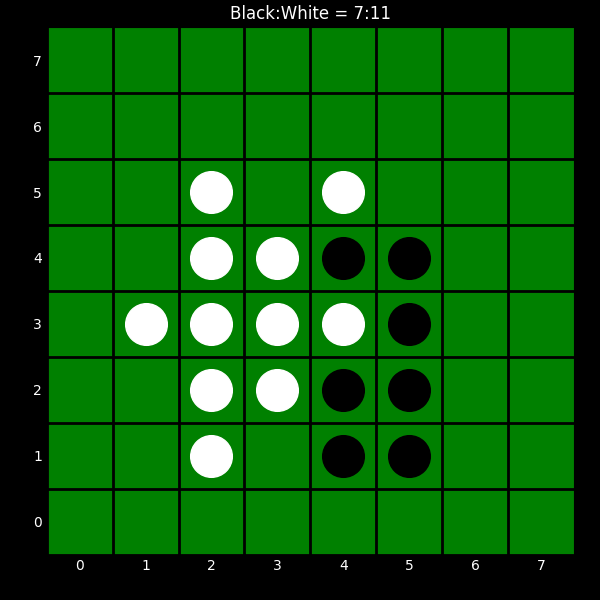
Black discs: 7
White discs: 11